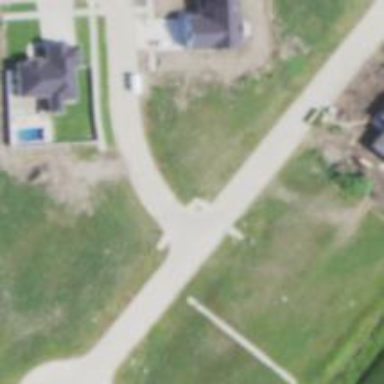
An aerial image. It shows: Stop road.